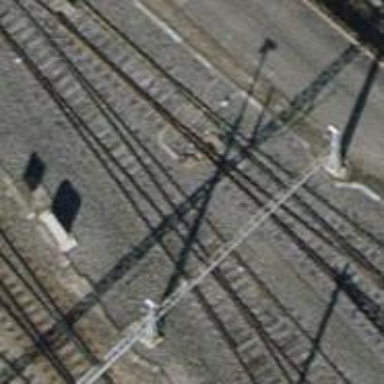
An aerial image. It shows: Railway switch.